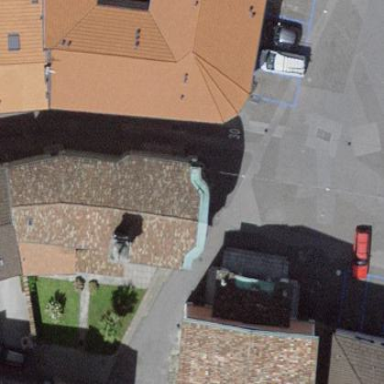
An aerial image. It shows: Building that serves as place of worship.